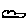
Label: cloud